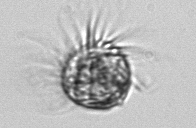
Label: Pelagostrobilidium